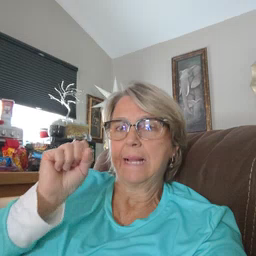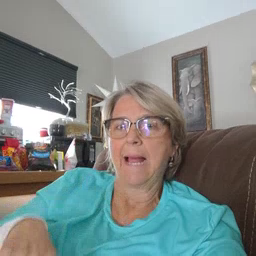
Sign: can